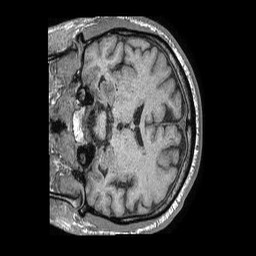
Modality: T1w
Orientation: coronal
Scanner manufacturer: philips
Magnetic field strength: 1.5 T
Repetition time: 0.007874 s
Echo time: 0.003667 s